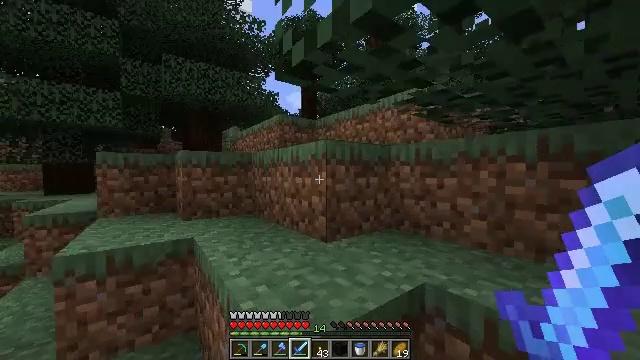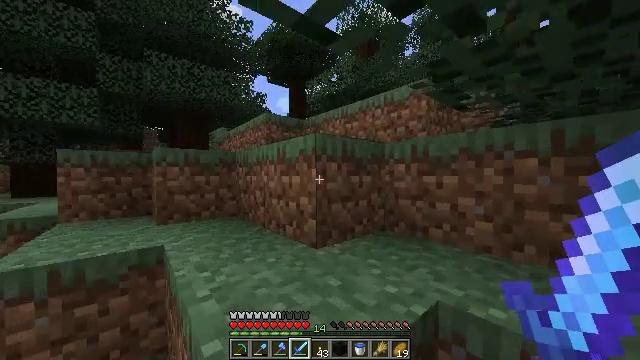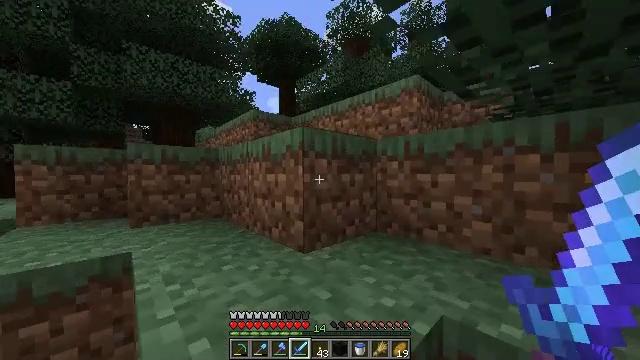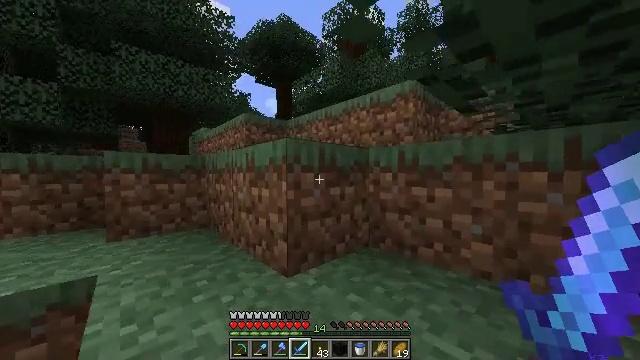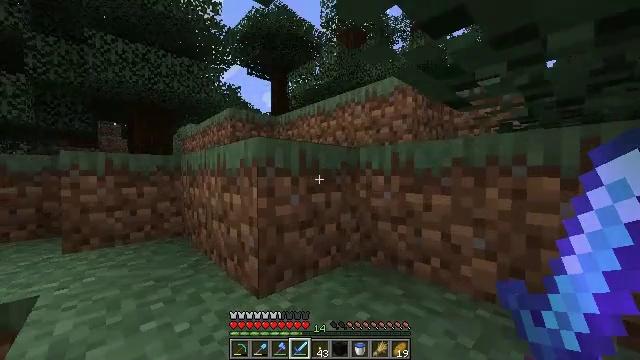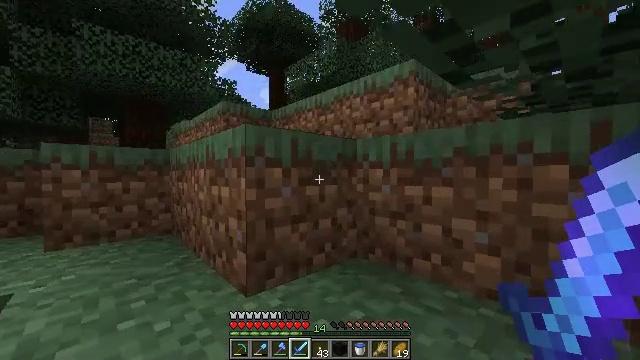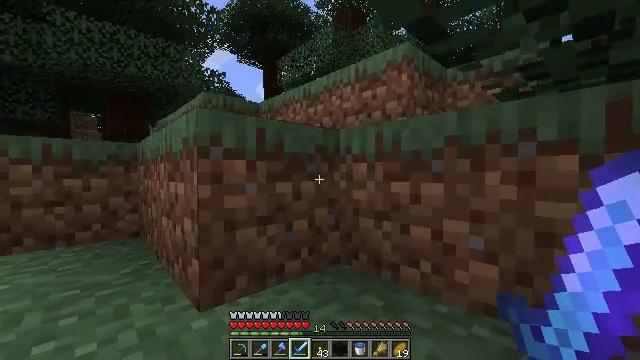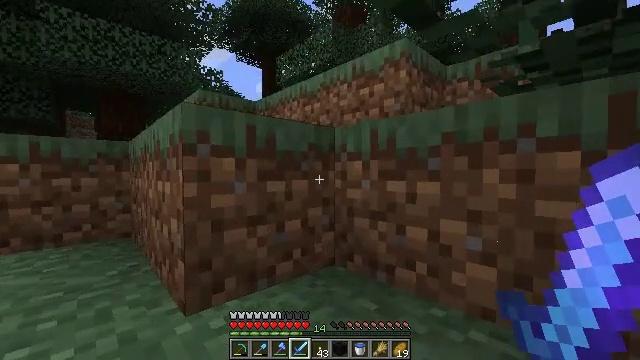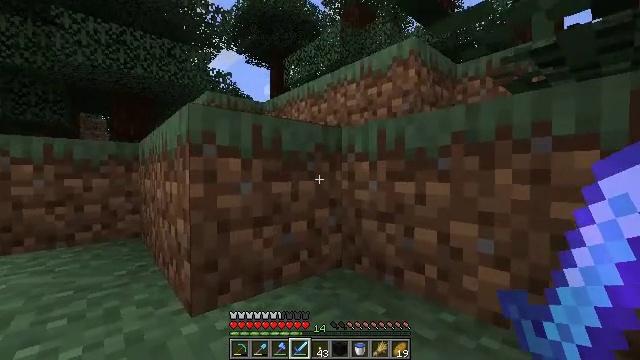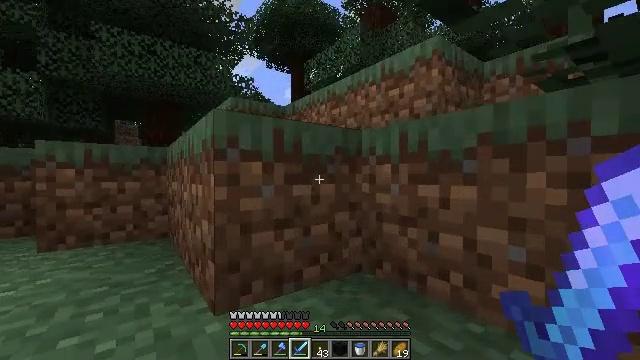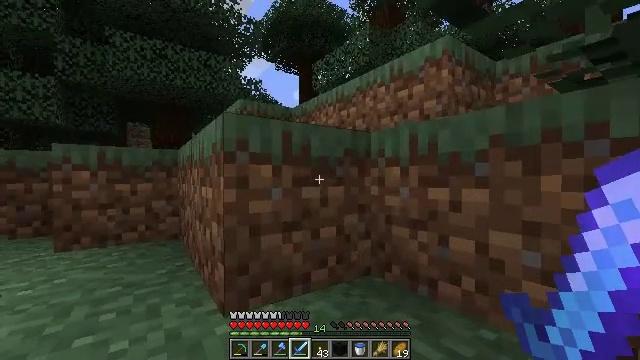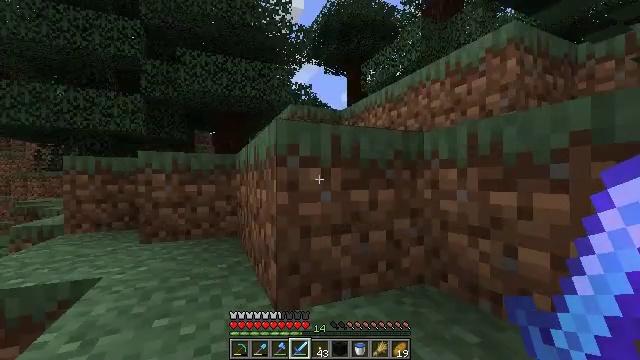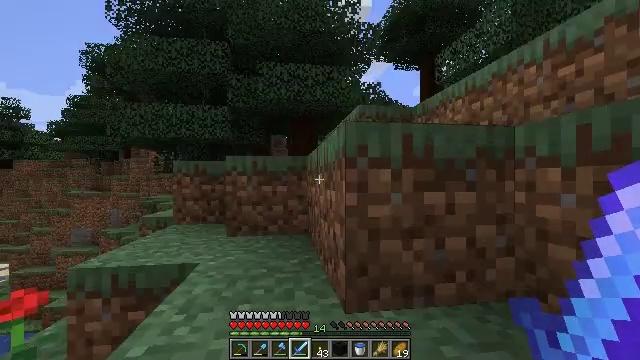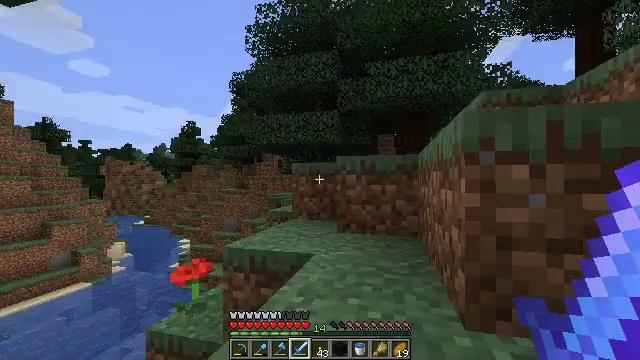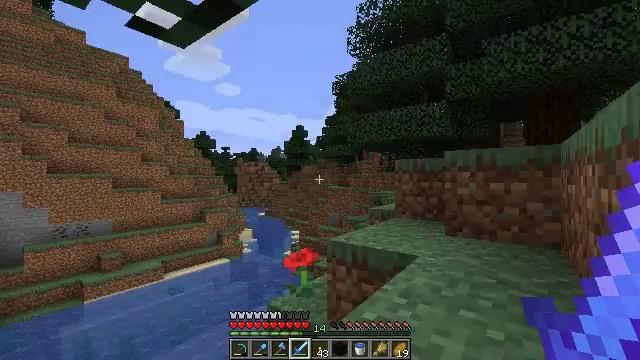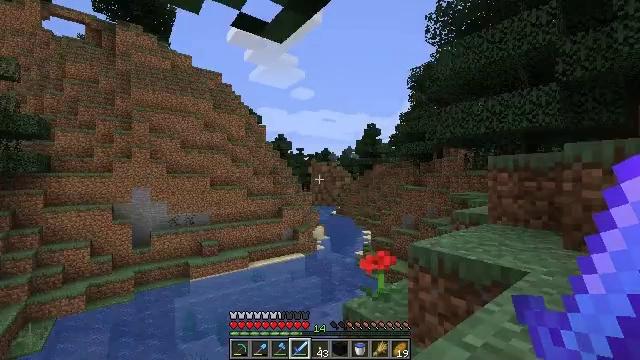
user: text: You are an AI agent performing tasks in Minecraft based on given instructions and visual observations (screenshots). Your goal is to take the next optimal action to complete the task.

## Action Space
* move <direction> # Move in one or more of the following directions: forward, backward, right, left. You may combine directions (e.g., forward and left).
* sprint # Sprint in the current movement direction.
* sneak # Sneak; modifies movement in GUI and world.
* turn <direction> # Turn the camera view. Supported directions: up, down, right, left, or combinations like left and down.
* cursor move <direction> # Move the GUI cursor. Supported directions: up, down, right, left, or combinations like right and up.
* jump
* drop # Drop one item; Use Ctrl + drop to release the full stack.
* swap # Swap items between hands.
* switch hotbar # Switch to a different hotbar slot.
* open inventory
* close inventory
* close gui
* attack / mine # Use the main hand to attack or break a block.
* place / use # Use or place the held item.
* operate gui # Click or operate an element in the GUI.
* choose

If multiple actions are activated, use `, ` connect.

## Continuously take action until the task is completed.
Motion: motion action
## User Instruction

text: Mine the sweet berry bush.
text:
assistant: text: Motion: move forward, sprint, turn right
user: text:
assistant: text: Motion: move forward, sprint, turn right
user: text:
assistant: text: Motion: move forward, sprint, jump
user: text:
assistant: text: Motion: move forward, sprint, jump
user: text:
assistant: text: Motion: move forward, sprint, jump
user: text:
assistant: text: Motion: move forward, sprint, jump
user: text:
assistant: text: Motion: move forward, sprint, jump
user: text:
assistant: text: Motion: move forward, sprint, turn left
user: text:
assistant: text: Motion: move forward, sprint, turn left
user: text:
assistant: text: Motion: move forward, sprint, turn left
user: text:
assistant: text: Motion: move forward, sprint, turn left
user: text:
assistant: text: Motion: move forward, sprint, turn left
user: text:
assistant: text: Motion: move forward, sprint, turn left
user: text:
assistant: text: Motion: move forward, sprint, turn left
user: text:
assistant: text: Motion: move forward, sprint, turn left
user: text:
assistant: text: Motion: move forward, sprint, turn left
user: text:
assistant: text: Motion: move forward, sprint
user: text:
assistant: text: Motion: move forward, sprint, turn right
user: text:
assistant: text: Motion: move forward, sprint, turn right
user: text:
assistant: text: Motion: move forward, sprint, turn right
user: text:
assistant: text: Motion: move forward, sprint, turn right
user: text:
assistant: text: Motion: move forward, sprint, turn right
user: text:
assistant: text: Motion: move forward, sprint, turn right
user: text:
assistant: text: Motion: move forward, sprint, turn right
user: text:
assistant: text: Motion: move forward, sprint, turn right
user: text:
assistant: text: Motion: move forward, sprint, turn right
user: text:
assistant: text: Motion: move forward, sprint, turn right, jump
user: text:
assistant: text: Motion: move forward, sprint, turn right, jump
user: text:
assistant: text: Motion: move forward, sprint, jump
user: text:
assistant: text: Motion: move forward, sprint, turn right, jump